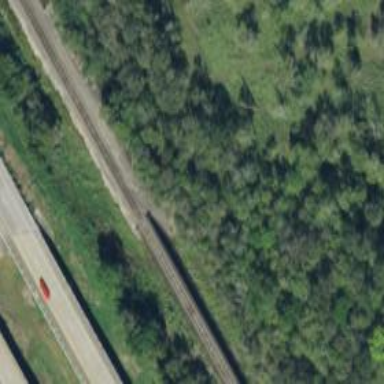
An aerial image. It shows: Bridge over railway line.